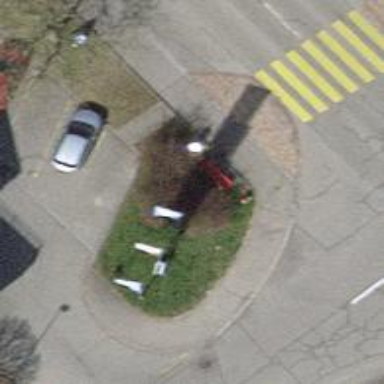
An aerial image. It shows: Flagpole used for advertising purposes.